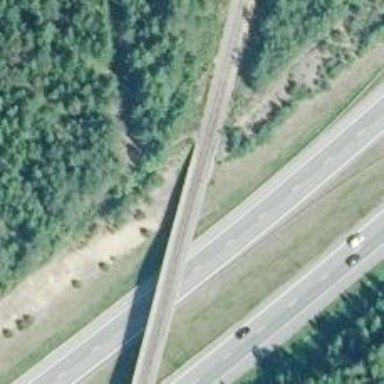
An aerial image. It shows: Bridge carrying railway with B1 track class.